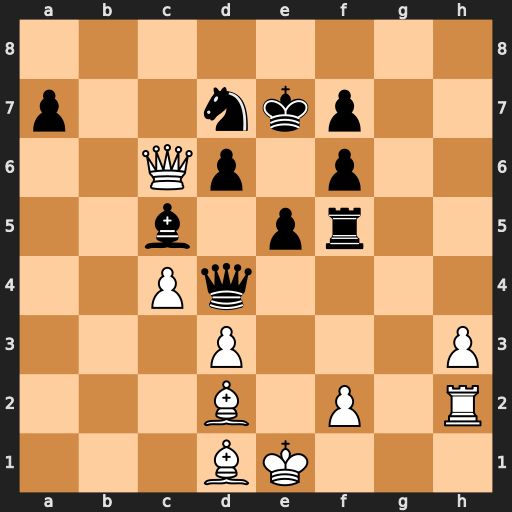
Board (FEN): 8/p2nkp2/2Qp1p2/2b1pr2/2Pq4/3P3P/3B1P1R/3BK3
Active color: w
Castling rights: -
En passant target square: -
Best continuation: Ba4 Rxf2 Qxd7+